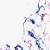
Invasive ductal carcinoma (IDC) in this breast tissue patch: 0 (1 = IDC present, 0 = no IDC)